Question: I would like to have two or more CollectionView in one single view (UIViewController "delegate/sourcedata").

I have already done one and it works fine, but I would like to have another one in the same page that works different from the first one. I don't need sections, I need two different CollectionView in one page if it's possible. How could I do that?
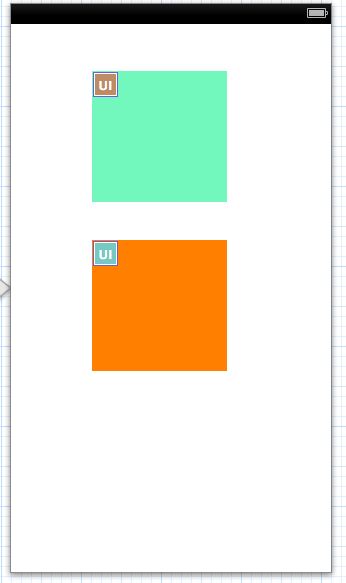
Answer: There is nothing to prevent you from doing this. You just need to create it separately and provide the necessary code to handle each as you want to within the delegate. Each delegate method has the collectionView passed to it on each call, so it isn't a huge problem to write different code depending on which of the two collection views is active.
For example,
'''
- (NSInteger)collectionView:(UICollectionView *)collectionView numberOfItemsInSection:(NSInteger)section
'''
The first argument is the specific collection view making the call, so you can distinguish what value to return for it.
If you're going to have a lot of code handling these two cvs you might consider whether it makes sense to subclass them but that's a different question.
You're going to create two of them like so:
'''
UICollectionView *cv1 = [[UICollectionView alloc] initWithFrame:CGRectMake(10.0f, 100.0f, 525.0f, 500.0f) collectionViewLayout:flowLayout];
UICollectionView *cv2 [[UICollectionView alloc] init ...
'''
Then, you'll add each as a subview. Handle the delegate methods based on whether cv1 or cv2 is passed in. Shouldn't be a big problem, although a bit of a pain.